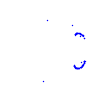
Particle: proton